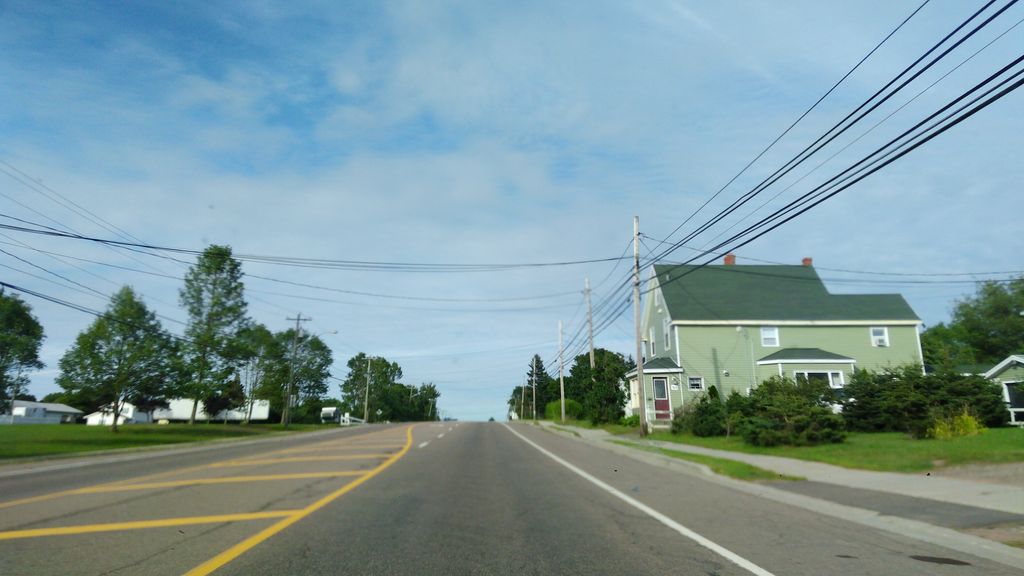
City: charlottetown